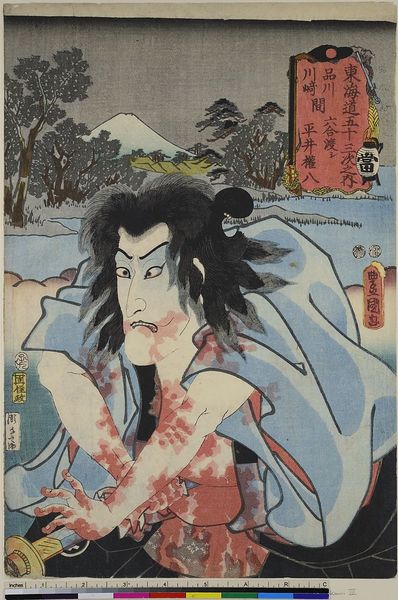
Titel: Rokugo Fähre zwischen Shinagawa und Kawasaki: Der Schauspieler Onoe Kikugoro III als Hirai Gonpachi, Blatt 2,5 aus der Serie: Die 53 Stationen des Tokaido
Künstler: Utagawa Kunisada
Standort: Hamburg
Institution: Museum für Kunst und Gewerbe Hamburg
Schlagwörter: blau, hand, wasser, bäume, rot, tod, theater, holzschnitt, japan, schriftzeichen, blut, druckgraphik, druckgrafik, schwert, schmerz, zeit, schauspieler, schauspielerin, komplementärkontrast, tourismus, reisen, kabuki, edo, reproduktionen, harakiri, druckerzeugnisse, theateraufführung, ukiyo